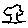
Label: tree